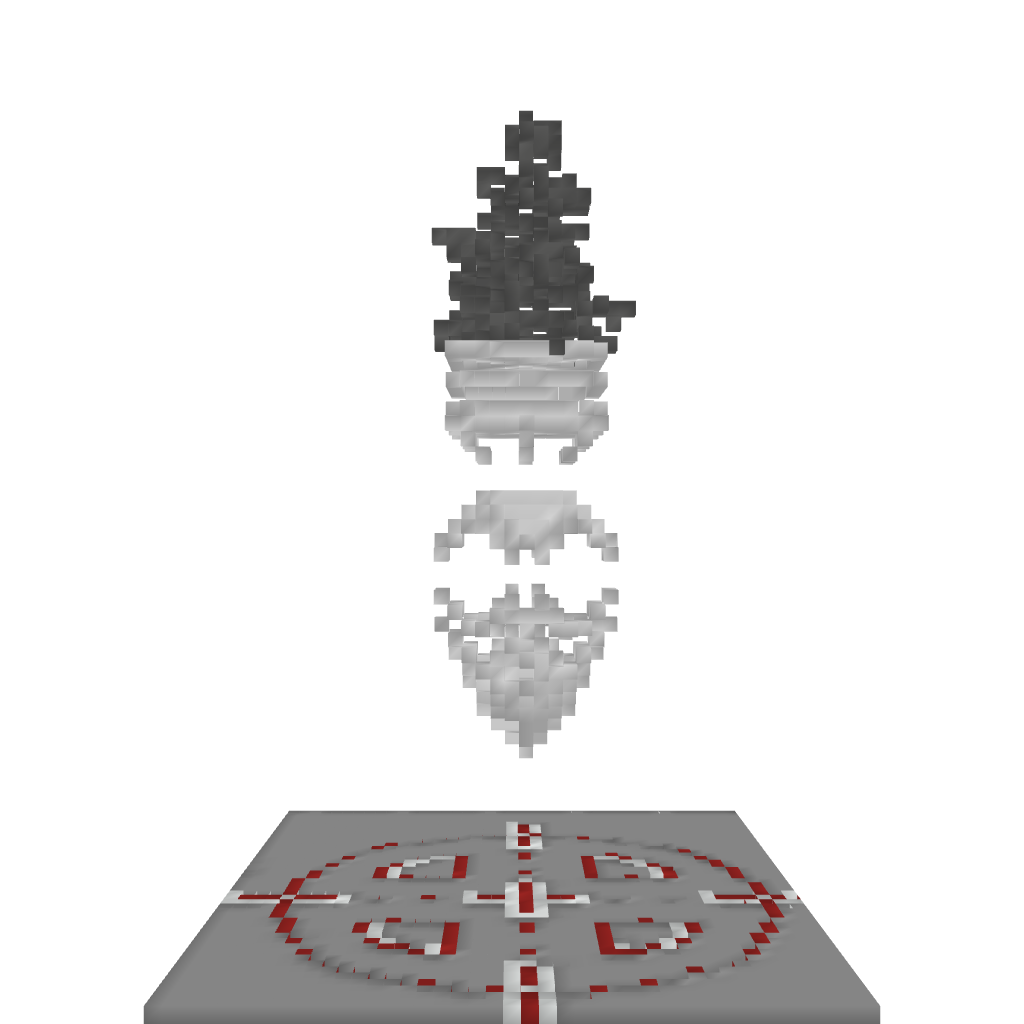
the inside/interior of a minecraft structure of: Bomb and Target